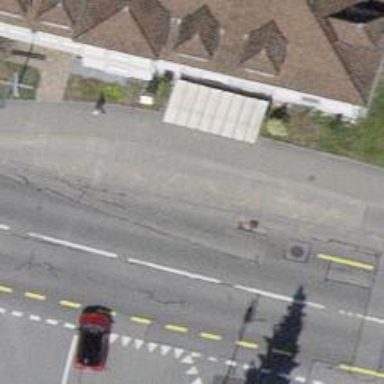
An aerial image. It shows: Platform with shelter for public transport.